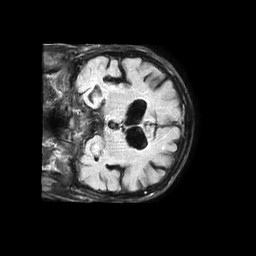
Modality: FLAIR
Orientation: coronal
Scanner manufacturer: philips
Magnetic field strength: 1.5 T
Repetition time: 6 s
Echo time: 0.1012 s